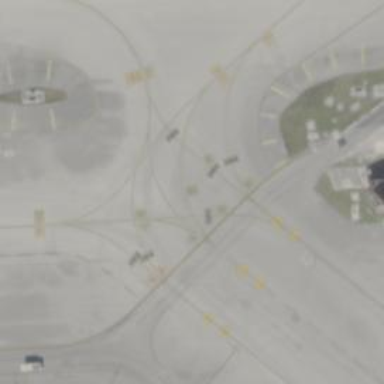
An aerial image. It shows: Image of taxiway at airport.